Question: This is baking my noodle beyond belief. So I set up a <URL> to demonstrate my problem. But the fiddle actually works.
Ok. I want to use bootstap tabs - only for their look, so not using their bootstrap behaviour.
I simply want the anchor href to work as normal default behaviour. So when a tab is clicked, the browser redirect to href. Just like a normal anchor tag would work.
So I setup my tab a navigation mark up...
'''
<ul class="nav nav-tabs" id="subTabs">
<li class="active"><a href="http://mywebsite.com">Admin</a></li>
<li><a href="http://mywebsite.com/individual">Individual</a></li>
<li><a href="http://mywebsite.com/studio/">Studio</a></li>
<li><a href="http://mywebsite.com/location/">Location</a></li>
<li><a href="http://mywebsite.com/engineers-images/">Engineers</a></li>
<li><a href="http://mywebsite.com/tech-sketch-images/">Technical Sketch</a></li>
<li><a href="http://mywebsite.com/videos/">Videos</a></li>
<li><a href="http://mywebsite.com/documents/">Documents</a></li>
</ul>
<script type="text/javascript">
$('#subTabs a').click(function (e) {
return true
})
</script>
'''
which outputs the tabs as normal.
So when I click the tabs on a iphone/ipad, it works fine.
But when I click it on a desktop browser I just get this js error, and nothing happens.

Which is just bonkers.
Because with the <URL> I created, which is exactly the same, it works fine!!!
Can anyone help me please understand what is wrong.
Thanks
<URL>
---
For temporary measures I am having to do this...
'''
<script type="text/javascript">
$('#subTabs a').click(function (e) {
e.preventDefault();
window.location.href = $(this).attr('href');
})
</script>
'''
But just before page redirects you can see the same error occur.
But you surely dont need js to make a link clickable right?
How can I remove the bootstrap tab default behaviour.
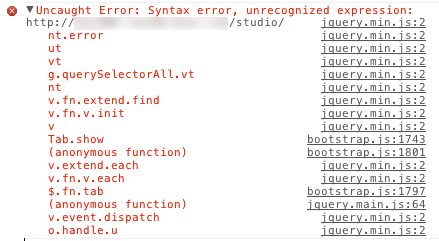
Answer: This click event shouldn't be nessecary. The html code looks fine.
At least if you have posted all js code. The fiddle you have linked to is without the js part, so thats why it's working.
But if you need this js for some reason, which I don't think is the case, you are missing some semicolons. And I would put the eventhandler in the 'ready' callback.
'''
$(document).ready(function() {
$('#subTabs a').click(function(e) {
return true;
});
});
'''
The reason why it looks like its working on touch devices could be, that the click isn't even triggered there.